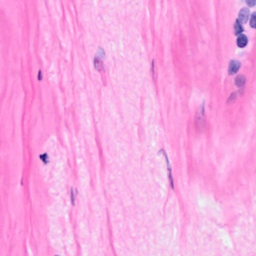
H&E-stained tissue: Breast